Field crop: maize
Growth stage: 2
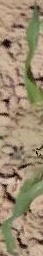
Species: maize